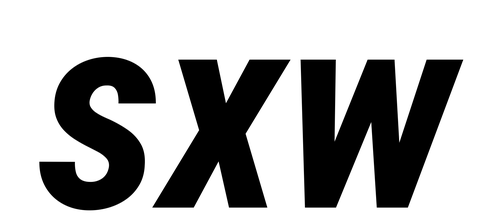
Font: Roboto-Italic_Condensed_Bold_Italic